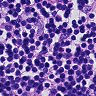
Metastatic tissue present: no